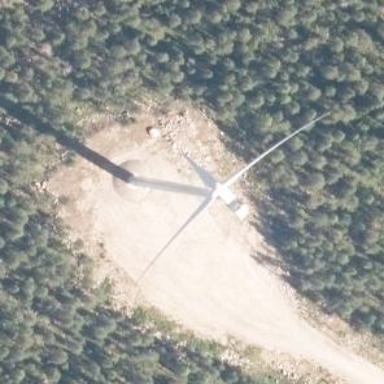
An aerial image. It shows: Wind turbine used as power generator.